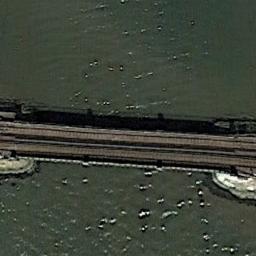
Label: bridge